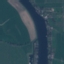
Land use / land cover: River